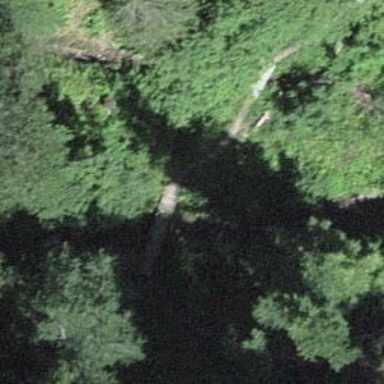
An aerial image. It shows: Path on bridge.